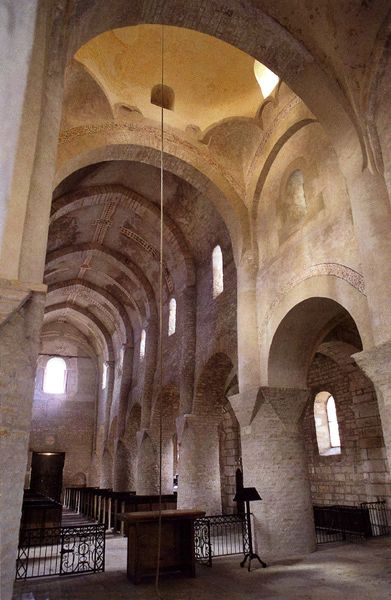
Titel: Ehemalige Prioratskirche Saint-Martin in Chapaize
Standort: Chapaize (EU - F - Burgund)
Schlagwörter: fenster, licht, pfeiler, säule, säulen, tür, zaun, stein, innenraum, gitter, kirche, bogen, schwer, ziegel, kahl, massiv, rundbogen, kuppel, innenansicht, tor, foto, bögen, gewölbe, seil, mauerwerk, schlicht, altar, bänke, langhaus, pult, kapitell, gemäuer, kirchenschiff, kirchenbänke, mittelschiff, gotisch, romanik, kapelle, ständer, absperrung, krypta, tonnengewölbe, romanisch, vierung, liht, gurte, gurtbogen, wuchtig, steinsichtig, pfeiler kapitell, mchfenster, gewöle